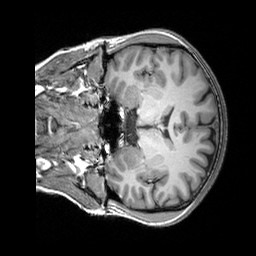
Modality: T1w
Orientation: coronal
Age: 30
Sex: female
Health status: healthy
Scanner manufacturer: siemens
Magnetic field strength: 3 T
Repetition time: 2.3 s
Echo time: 0.00303 s